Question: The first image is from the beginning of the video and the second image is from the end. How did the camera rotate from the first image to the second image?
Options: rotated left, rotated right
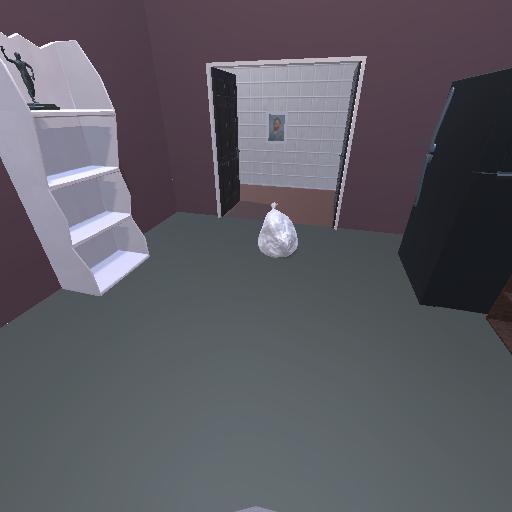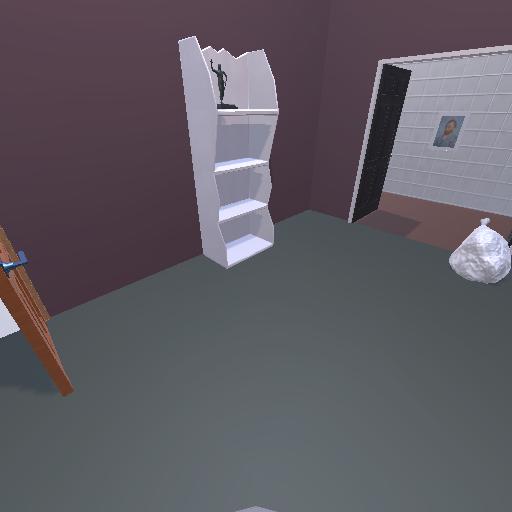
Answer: rotated left